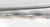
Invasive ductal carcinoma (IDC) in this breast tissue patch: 0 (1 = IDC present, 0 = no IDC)